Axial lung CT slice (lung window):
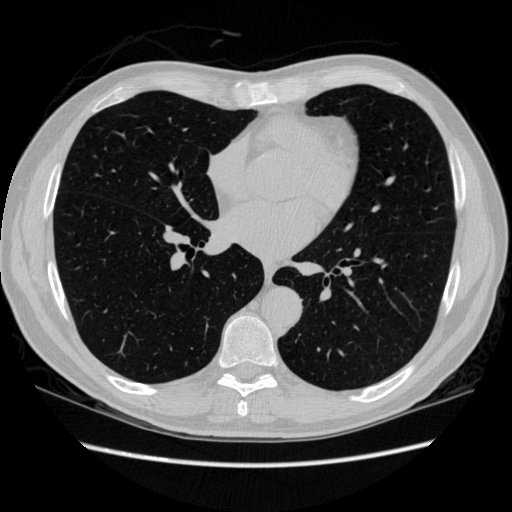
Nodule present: no